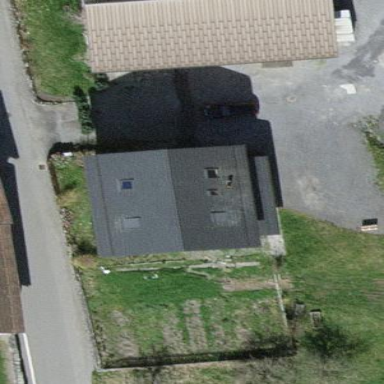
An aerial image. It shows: Detached building with gabled roof.